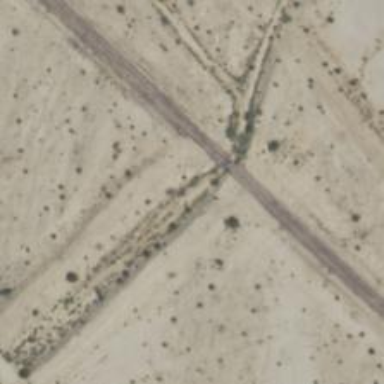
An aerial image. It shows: Abandoned railway.